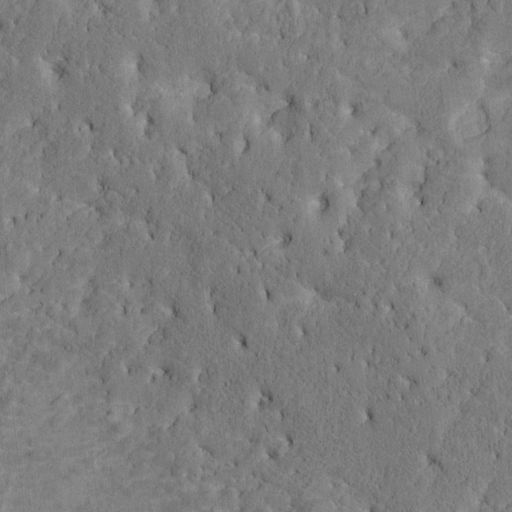
Classes present: Background